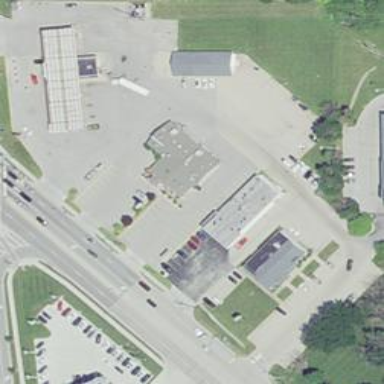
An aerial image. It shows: Commercial area.